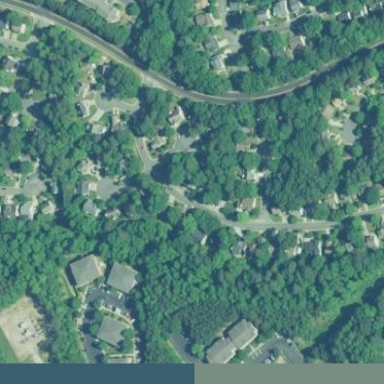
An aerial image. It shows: Residential area within neighborhood.